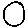
Label: circle